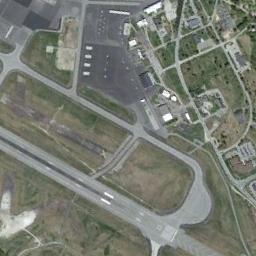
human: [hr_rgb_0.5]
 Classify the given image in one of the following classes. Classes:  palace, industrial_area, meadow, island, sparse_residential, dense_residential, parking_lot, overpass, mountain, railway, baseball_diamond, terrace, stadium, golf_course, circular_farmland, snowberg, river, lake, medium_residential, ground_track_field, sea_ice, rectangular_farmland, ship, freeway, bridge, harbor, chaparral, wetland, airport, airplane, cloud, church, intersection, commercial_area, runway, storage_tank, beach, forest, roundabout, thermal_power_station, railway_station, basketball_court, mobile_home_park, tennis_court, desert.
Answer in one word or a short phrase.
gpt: airport